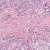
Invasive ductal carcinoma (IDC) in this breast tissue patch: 1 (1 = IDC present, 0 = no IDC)